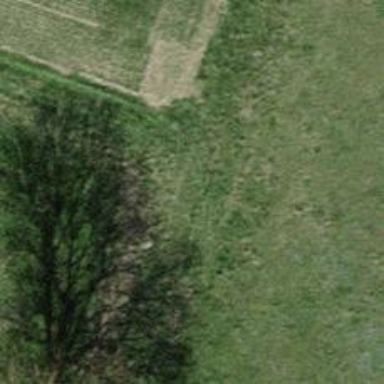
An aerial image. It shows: Grass track road with grade 5 tracktype.